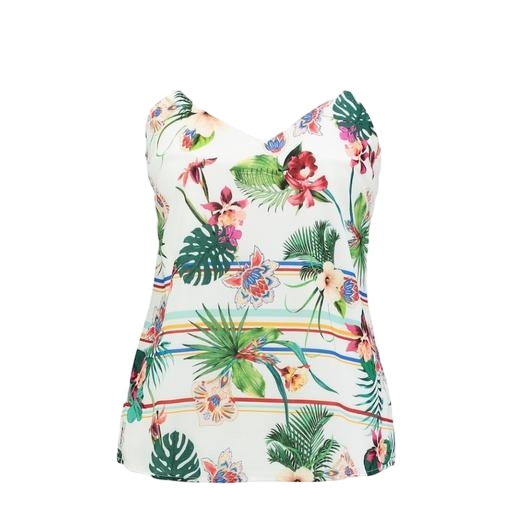
floral print tank top, multicolor floral-print t-shirt only macy, multicolor floral print tank top, white background